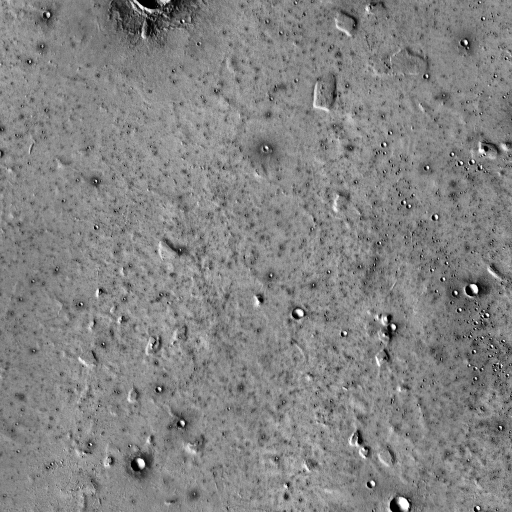
Crater classes present: Background, Other, Secondary